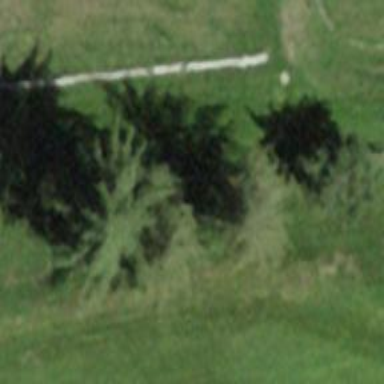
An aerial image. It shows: Needle-leaved tree in its natural environment.